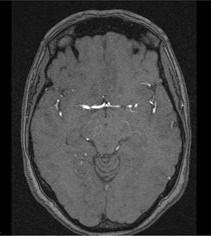
Label: notumor